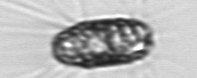
Label: Corethron_hystrix